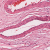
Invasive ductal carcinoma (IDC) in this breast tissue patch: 1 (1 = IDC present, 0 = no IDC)